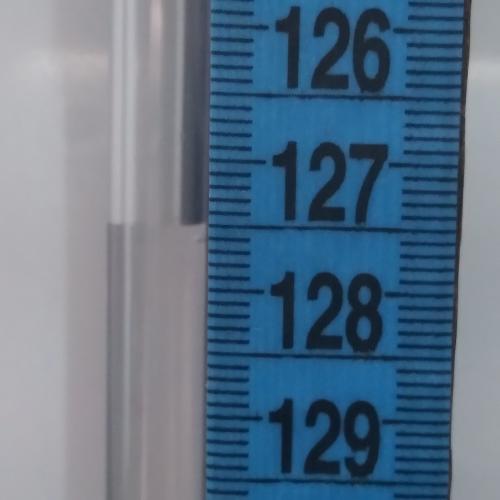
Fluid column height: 127.5 cm